Question: Hi I would like to be able to add arbitrary shapes to an x-y plot. Here's an example:

As you can see in the above plot, there's a horizontal annotation line that contains arrows and cylinders. Ultimately I'd like to be able to pass a list of chars [None, "a","a","a",None,"c","c","c", None, etc...] and add that annotation below the plot, or on the x-axis.
Can someone please suggest a way to do this, or comment if it's even possible. Also if adding arrows/cylinders is too difficult, just adding different color of simple rectangles will be fine.
Thanks in advance!
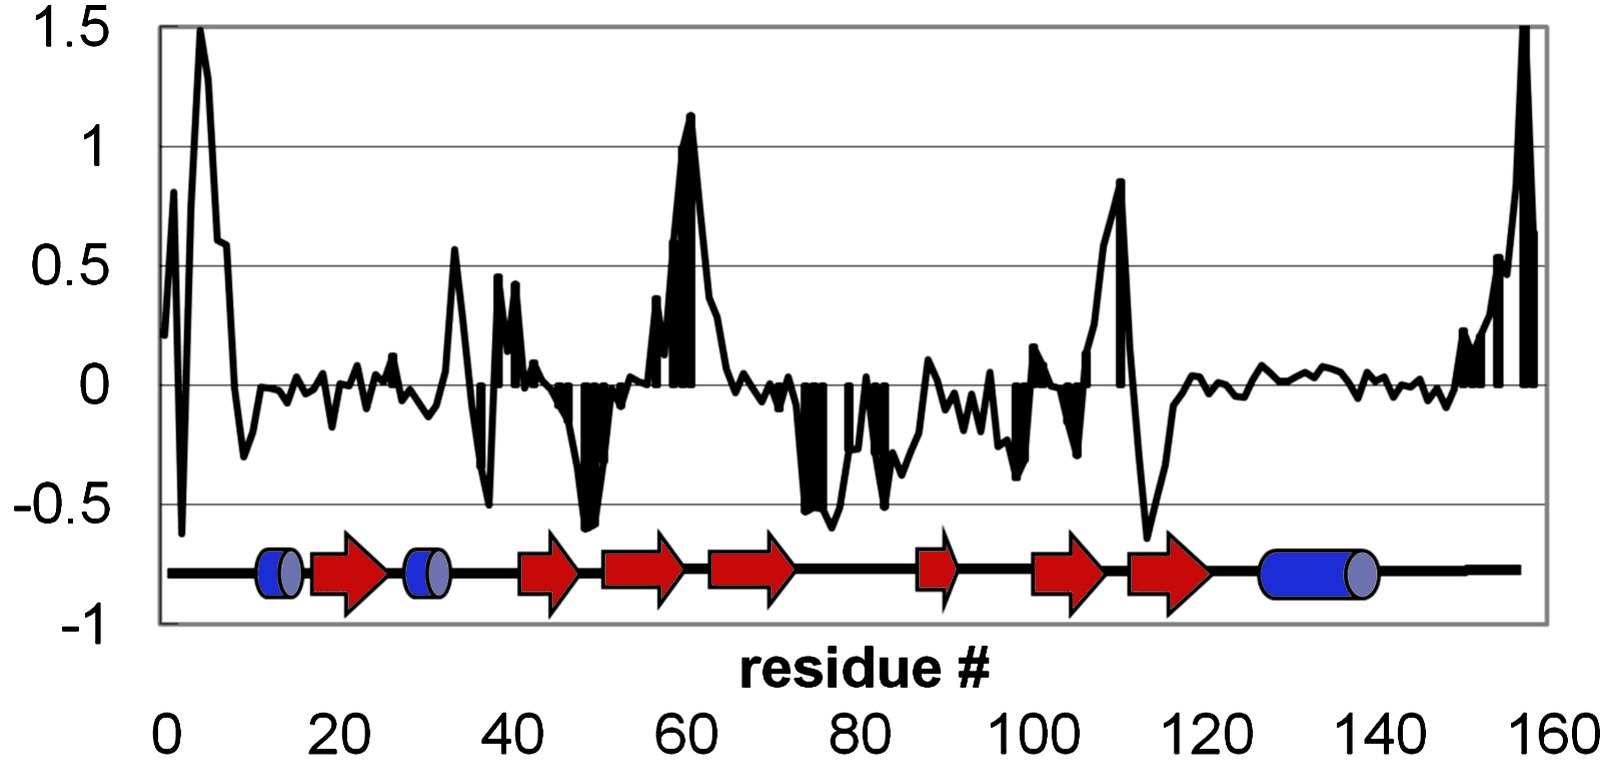
Answer: It is indeed possible to add shapes like you describe to at maplotlib axes object. See this example:
<URL>
So you need to do two things:
1. use ax.get_xlim() and np.linspace(xmin, xmax, num_shapes) to figure out the x-coordinates of your each of your artists
2. write a function to add the shapes as shown in the example with the axes object, artist type, and x-y coordinates as arguments.